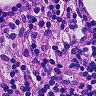
Metastatic tissue present: no